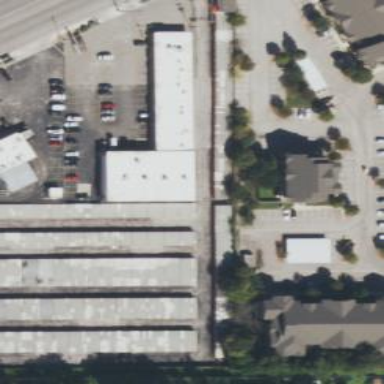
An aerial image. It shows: Storage rental shop.